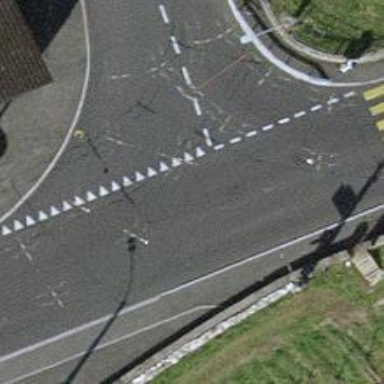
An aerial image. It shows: Road with traffic signals.